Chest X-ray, AP view. Patient: 48 years old, sex F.
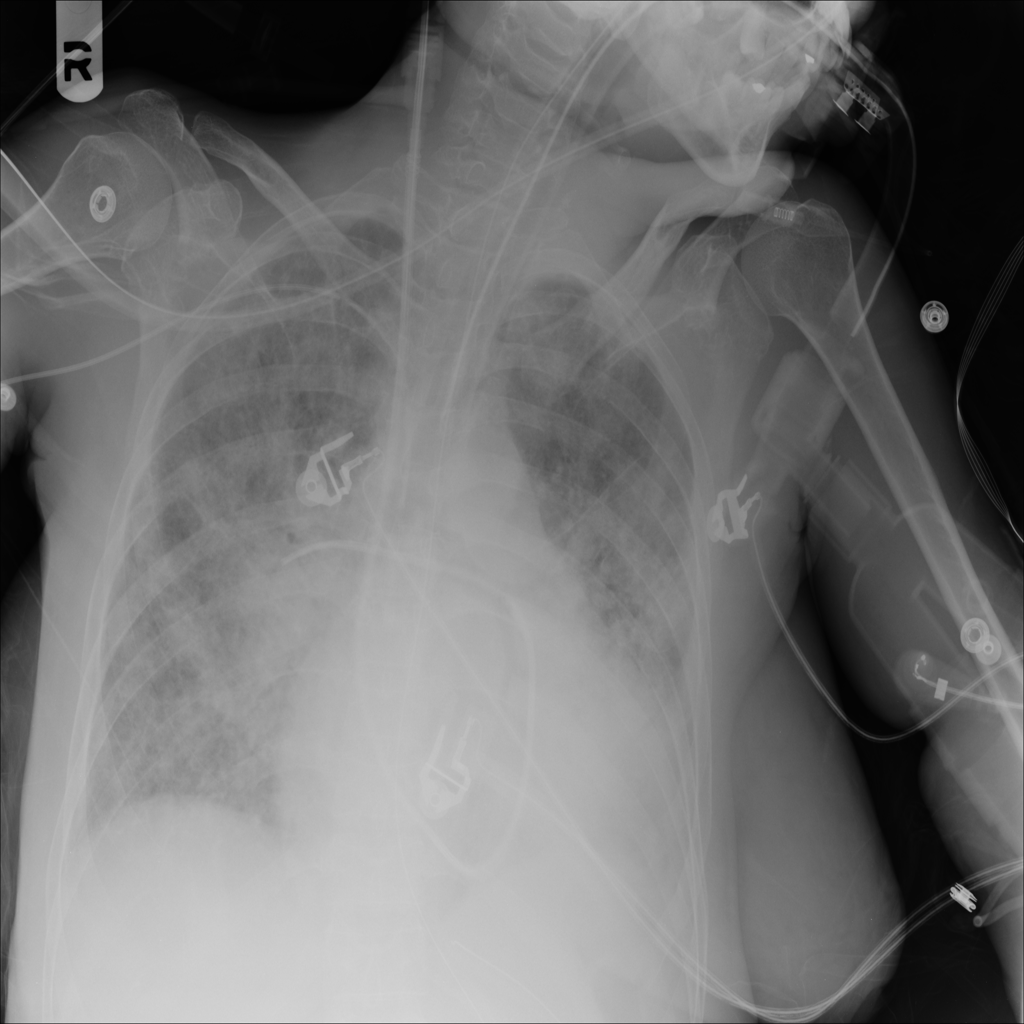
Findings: Consolidation, Infiltration